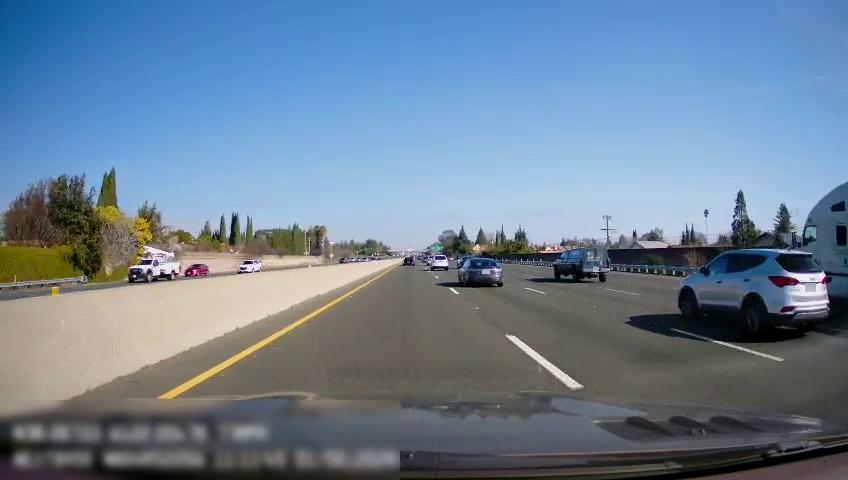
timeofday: Day
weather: Sunny
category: Drivable Space
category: Drivable Space
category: Vehicles | Car
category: Vehicles | Truck
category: Vehicles | Car
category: Vehicles | SUV
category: Vehicles | SUV
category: Vehicles | Other LV
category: Vehicles | SUV
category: Vehicles | Car
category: Vehicles | SUV
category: Vehicles | Truck
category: Vehicles | SUV
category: Lanes | Alternate Lane
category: Lanes | Current Lane
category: Lanes | Current Lane
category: Lanes | Alternate Lane